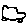
Label: car